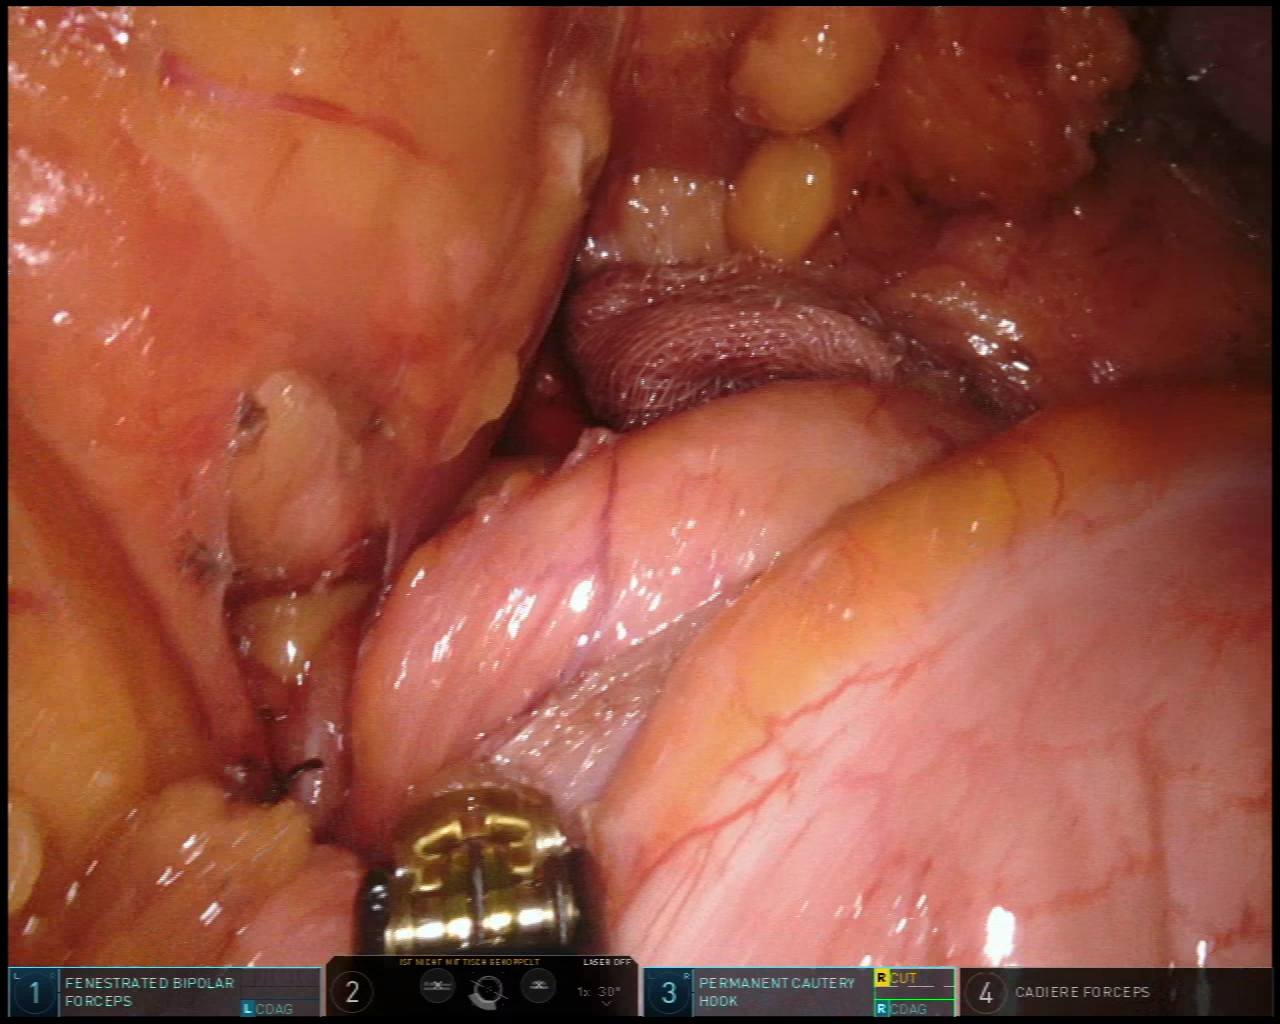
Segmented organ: pancreas
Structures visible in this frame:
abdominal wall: yes
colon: yes
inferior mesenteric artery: no
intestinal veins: no
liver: no
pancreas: yes
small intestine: no
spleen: no
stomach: no
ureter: no
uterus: no
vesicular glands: no